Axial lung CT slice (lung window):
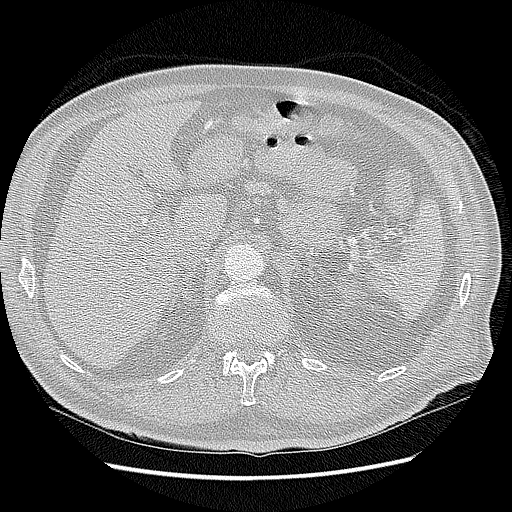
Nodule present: no